Question: How to fix this float issue ? next to 'Hobbies' label ?

Here's my code :
'''
<!doctype html>
<html>
<head>
<title>Enter Your Data</title>
<link rel="stylesheet" href="style.css"/>
<script type="text/javascript" src="script.js"></script>
</head>
<body>
<div id="mainContainer">
<header>
<h1>Enter your data :</h1>
</header>
<form name="contactForm" id="contactForm">
<div id="textInfo">
<ul>
<li>
<label for="firstName">First Name : </label>
<input type="text" name="firstName" id="firstName"></input><br>
</li>
<li>
<label for="lastName">Last Name : </label>
<input type="text" name="lastName" id="lastName"></input><br>
</li>
<li>
<label for="email">E-mail : </label>
<input type="email" name="email" id="email"></input><br>
</li>
</ul>
</div>
<!-- Occupation radio buttons -->
<div id="occupationInfo">
<label>Occupation : </label>
<ul>
<li>
<input type="radio" name="occupation" value="student" id="student">
<label for="student">Student</label>
</input>
</li>
<li>
<input type="radio" name="occupation" value="professor" id="professor">
<label for="professor">Professor</label>
</input>
</li>
<li>
<input type="radio" name="occupation" value="programmer" id="programmer">
<label for="programmer">Programmer</label>
</input>
</li>
</ul>
</div>
<!-- End of radio buttons -->
<!-- Hobbies checkboxes -->
<div id="hobbyInfo">
<label>Hobbies : </label>
<ul>
<li>
<input type="checkbox" name="hobby" value="computer" id="computer">
<label for="computer">Computer</label>
</input>
</li>
<li>
<input type="checkbox" name="hobby" value="biking" id="biking">
<label for="biking">Biking</label>
</input>
</li>
<li>
<input type="checkbox" name="hobby" value="reading" id="reading">
<label for="reading">Reading</label>
</input>
</li>
</ul>
</div>
<!-- End of hobbies section -->
<!-- Birthday section -->
<div id="birthdayInfo">
<label>Enter your birhday date : </label>
<select name="month">
<option value="1">January</option>
<option value="2">February</option>
<option value="3">March</option>
<option value="4">April</option>
<option value="5">May</option>
<option value="6">June</option>
<option value="7">July</option>
<option value="8">August</option>
<option value="9">September</option>
<option value="10">October</option>
<option value="11">November</option>
<option value="12">December</option>
</select>
<select name="day">
<option value="1">1</option>
<option value="2">2</option>
<option value="3">3</option>
<option value="4">4</option>
<option value="5">5</option>
<option value="6">6</option>
<option value="7">7</option>
<option value="8">8</option>
<option value="9">9</option>
<option value="10">10</option>
<option value="11">11</option>
<option value="12">12</option>
<option value="13">13</option>
<option value="14">14</option>
<option value="15">15</option>
<option value="16">16</option>
<option value="17">17</option>
<option value="18">18</option>
<option value="19">19</option>
<option value="20">20</option>
<option value="21">21</option>
<option value="22">22</option>
<option value="23">23</option>
<option value="24">24</option>
<option value="25">25</option>
<option value="26">26</option>
<option value="27">27</option>
<option value="28">28</option>
<option value="29">29</option>
<option value="30">30</option>
<option value="31">31</option>
</select>
<select name="year">
<option value="2002">2002</option>
<option value="2003">2003</option>
<option value="2004">2004</option>
<option value="2005">2005</option>
</select>
</div>
<!-- End of birthday section -->
<div id="briefInfo">
<label for="brief">A little bit about you : </label>
<textarea id="brief"></textarea>
</div>
<input type="submit" value="Submit"/>
</form>
</div
</body>
</html>
'''
style.css :
'''
* {
padding : 0 ;
margin : 0;
font-size : 17px;
}
body {
width : 100%;
height : 100%;
background-color: #005F6B;
}
ul {
display :inline;
}
li {
list-style : none;
height : 30px;
}
#mainContainer {
width : 800px;
margin : auto;
box-shadow : 1px 1px 3px 0 #343838;
border-radius : 0px 10px;
background-color : #008C9E;
}
#mainContainer header {
color : #343838;
}
#mainContainer header h1 {
font-size : 30px;
padding: 15px;
text-shadow : 1px 1px #005F6B ;
}
#contactForm div {
width : 50%;
margin : 5px;
background-color : orange;
}
#textInfo li {
padding: 3px;
}
#textInfo label {
float :left;
}
#textInfo input {
float:right;
height : 20px;
width : 60%;
}
#occupationInfo li {
float : right;
}
#hobbyInfo li{
float : right;
}
'''
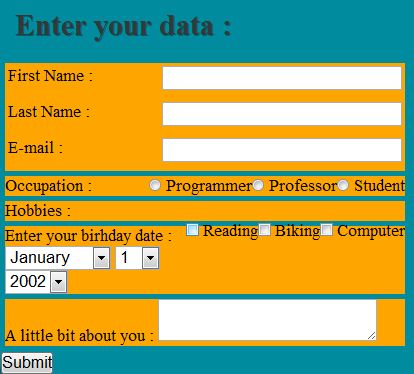
Answer: Add a 'clear:both' to your hobbyInfo div. Ex: <URL>.